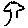
Label: tree